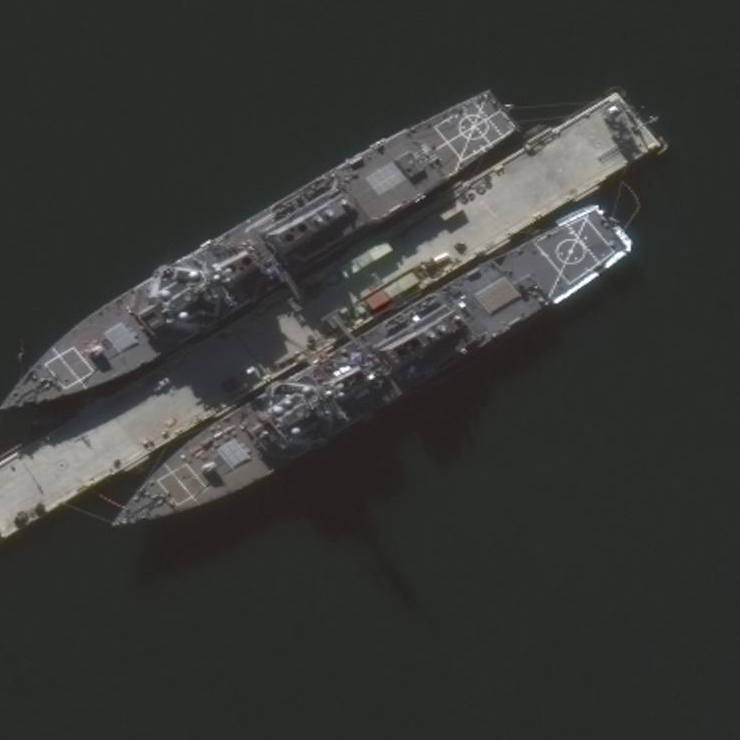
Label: destroyer